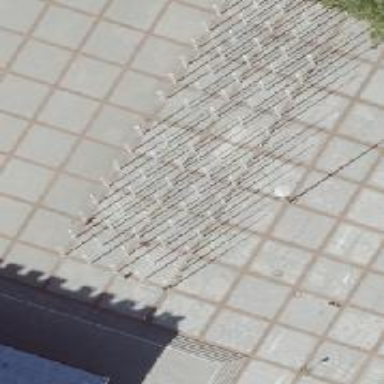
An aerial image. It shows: Flagpole structure.